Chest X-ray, PA view. Patient: 20 years old, sex M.
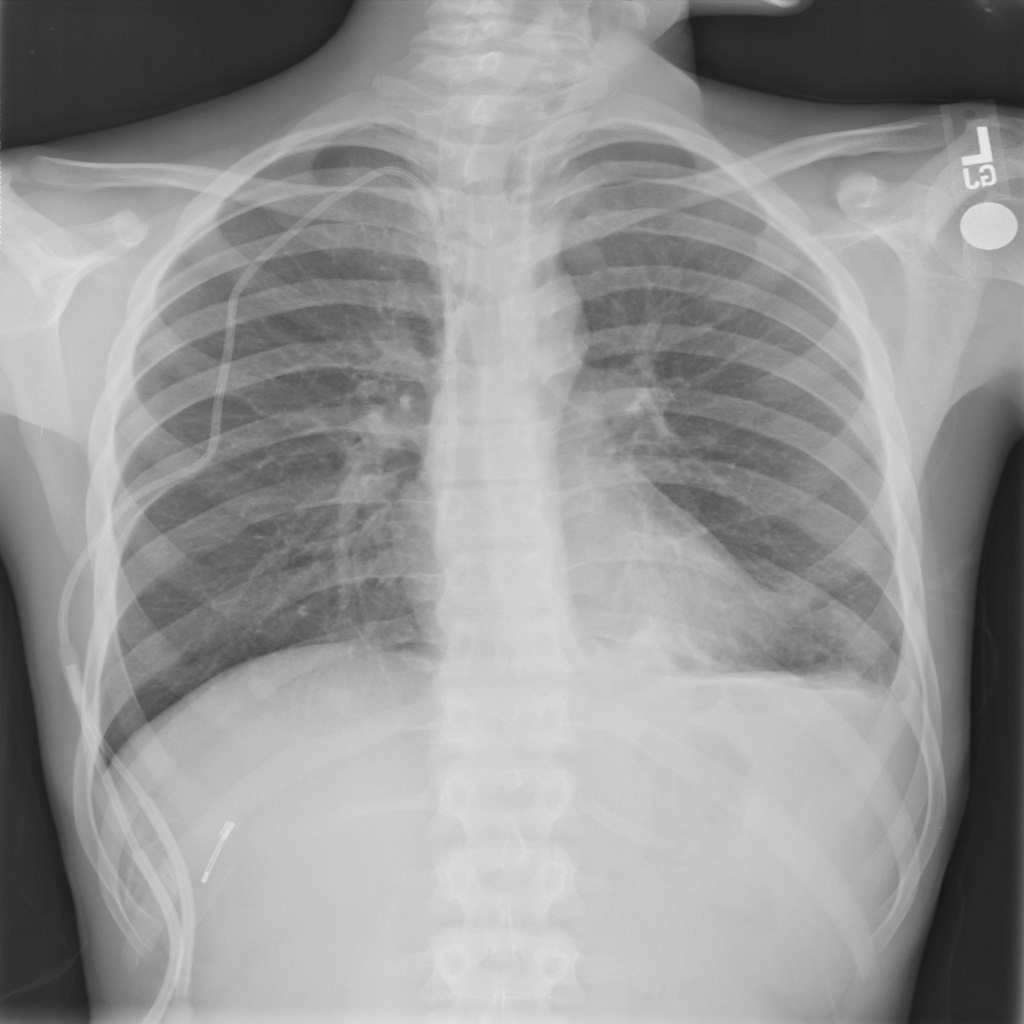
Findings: Effusion, Infiltration, Nodule